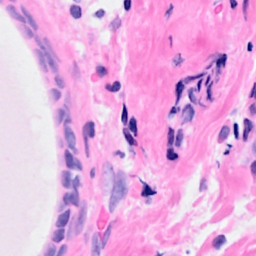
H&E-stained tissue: Breast